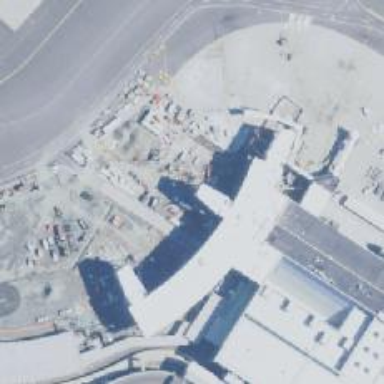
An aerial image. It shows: Airport gate.